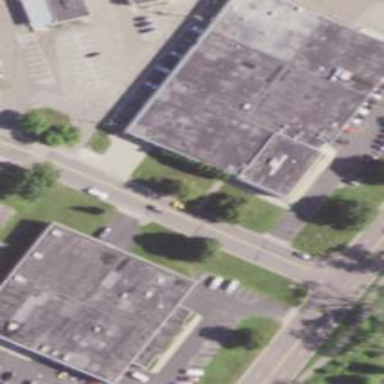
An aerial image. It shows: Warehouse building.